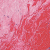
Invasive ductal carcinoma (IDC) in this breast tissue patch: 0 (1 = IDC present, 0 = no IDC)